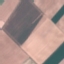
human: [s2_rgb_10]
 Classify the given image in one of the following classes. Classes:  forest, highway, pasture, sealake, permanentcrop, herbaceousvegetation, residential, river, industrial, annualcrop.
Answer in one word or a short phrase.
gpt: AnnualCrop